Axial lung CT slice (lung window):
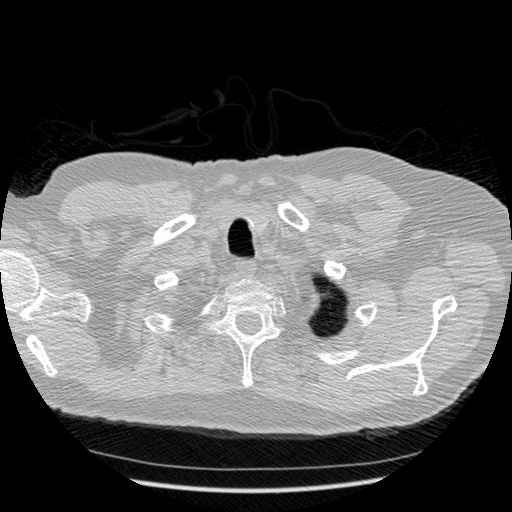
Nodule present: no